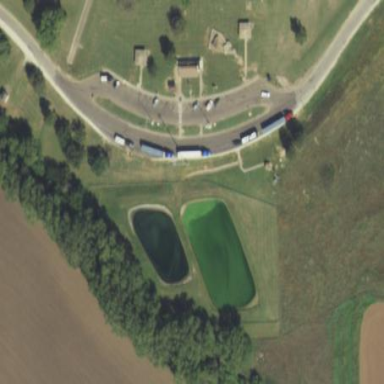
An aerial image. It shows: Rest area along the road.